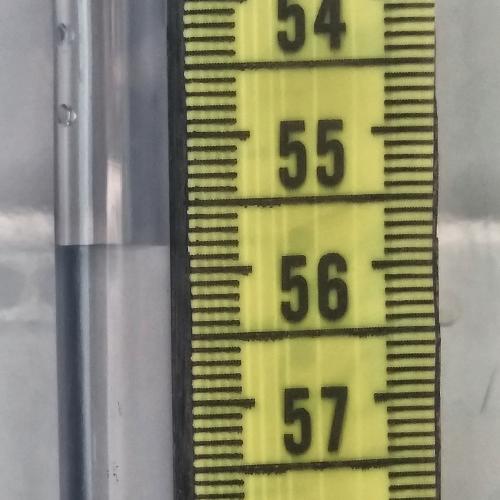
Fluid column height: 55.8 cm